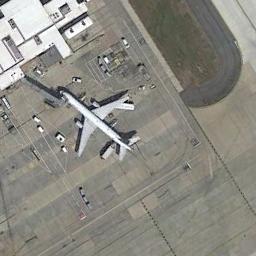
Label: airplane